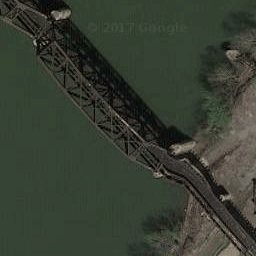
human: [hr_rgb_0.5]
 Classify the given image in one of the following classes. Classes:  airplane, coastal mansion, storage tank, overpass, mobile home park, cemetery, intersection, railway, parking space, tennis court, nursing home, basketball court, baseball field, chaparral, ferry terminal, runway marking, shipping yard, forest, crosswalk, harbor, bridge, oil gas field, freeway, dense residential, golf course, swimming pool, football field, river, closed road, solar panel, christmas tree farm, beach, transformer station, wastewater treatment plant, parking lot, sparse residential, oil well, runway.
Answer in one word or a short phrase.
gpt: bridge